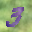
Label: 3